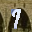
Label: 7